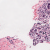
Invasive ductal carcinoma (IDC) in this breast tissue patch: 0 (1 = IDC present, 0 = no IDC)